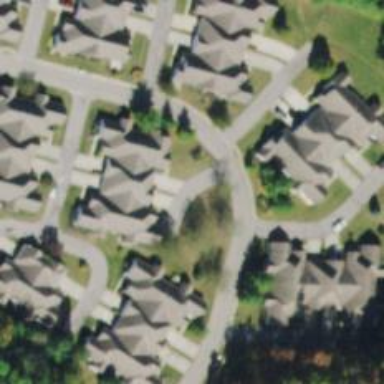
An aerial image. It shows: Shared driveway marked as service road.